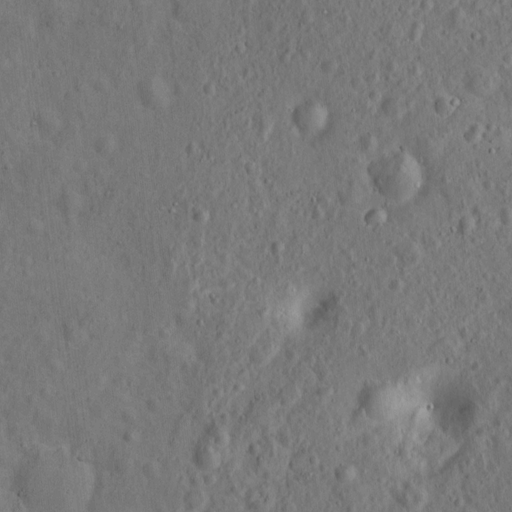
Objects detected: cone